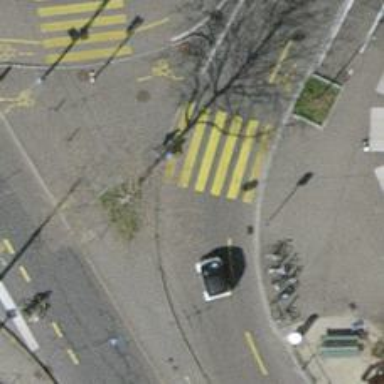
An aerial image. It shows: Kerb barrier.